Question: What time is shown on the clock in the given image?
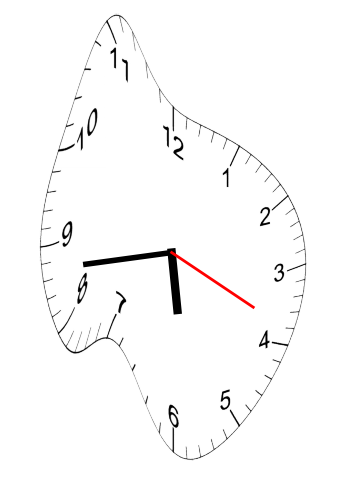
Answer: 05:43:19